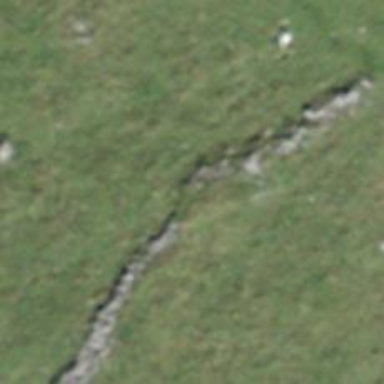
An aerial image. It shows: Wall made of dry stone.